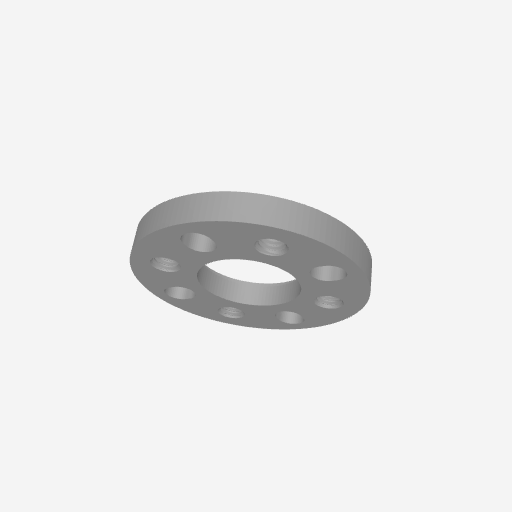
Part: CounterborePatternSpacer14